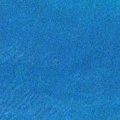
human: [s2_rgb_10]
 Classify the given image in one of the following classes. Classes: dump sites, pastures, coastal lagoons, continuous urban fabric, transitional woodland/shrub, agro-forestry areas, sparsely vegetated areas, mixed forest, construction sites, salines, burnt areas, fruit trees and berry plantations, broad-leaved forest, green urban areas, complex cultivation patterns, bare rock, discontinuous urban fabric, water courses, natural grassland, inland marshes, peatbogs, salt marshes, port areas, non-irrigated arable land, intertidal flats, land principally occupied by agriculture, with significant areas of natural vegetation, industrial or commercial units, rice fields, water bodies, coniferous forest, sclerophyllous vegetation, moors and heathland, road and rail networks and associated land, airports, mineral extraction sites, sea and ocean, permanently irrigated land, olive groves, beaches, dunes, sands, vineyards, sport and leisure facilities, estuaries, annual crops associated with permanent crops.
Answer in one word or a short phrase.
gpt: sea and ocean